Question: Possibly similar question: <URL>, but not the same. i.e. can't seem to work out what I need out of that question.
I am drawing charts using flot. I then use flot.canvas module to basically convert the axis labels I have from on-screen to canvas, and later I digitize the entire canvas using 'plot.getCanvas()' and save it to an image on disk to display later.
I have noticed that if at-the-time-of-canvas-conversion I set the Zoom Level of my browser (Mozilla Firefox) to 30%, the entire canvas is saved as a small file, ignoring the original div's dimensions.
So say my DIV is '<div id="flot_chart" style="width: 1000px; height: 600px"></div>',
but image renders with sizes '{width: 300px, height: 180px}', as below:

Graph still looks okay but this conversion does horrible things to the labels, when I try to display this image at original size. In other words, zooming out in browser makes the converted image unusable.
But then I have noticed that when I zoom my browser's viewport to 400%, canvas image renders HUGE and labels look great as well.
How do I get a original canvas resolution, regardless of in-browser Zoom Level?
My goal is to get a good rendition of the chart, and for me it means saving the canvas in an image that has enough resolution to be reused later, in different situations, where dynamic post-factum resizing is not an option (i.e. PDF)
- 'canvas = plot.getCanvas()'-
From Flot's own example you can experience this by going to <URL>
- - - -
(result does not look so great & that's what I get when I digitize my canvas)
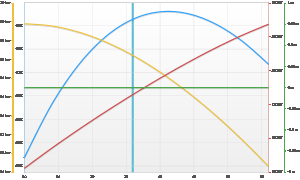
Answer: Dang, you have tough questions...
It seems that flot is scaling down the canvas based on the 'devicePixelRatio' and 'backingStoreRatio'. This is necessary for dense pixel screens (like on iPhones). When you "zoom" the browser it seems that these calculations will also scale down the canvas.
For instance if I zoom to 25%, my placeholder is still at 400px, but the canvas is down to 100:
'''
<div id="placeholder" style="width: 400px; height: 400px; padding: 0px; position: relative;">
<canvas class="flot-base" width="100" height="100" style="direction: ltr; position: absolute; left: 0px; top: 0px; width: 400px; height: 400px;"></canvas>
'''
With a little experimentation, it seems you can scale back up the canvas before you 'toDataURL' it:
'''
$( "#download" ).click(function() {
var canvas = plot.getCanvas();
$(canvas).attr('width', 400); // resize it to what you want
$(canvas).attr('height',400);
plot.setupGrid(); // redraw plot to new size
plot.draw();
var image = canvas.toDataURL("image/png");
...
});
'''
Here's an <URL>. Zoom down to 25%, force a reload by clicking Stop/Run button and then download the image. It should be 400x400 pixels.